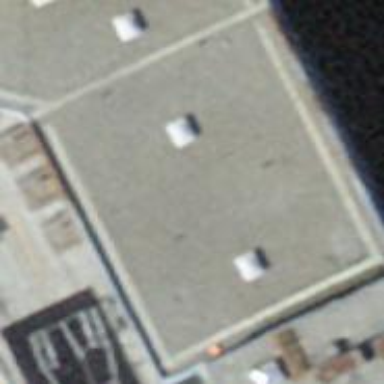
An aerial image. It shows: Part of building.